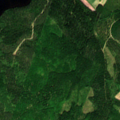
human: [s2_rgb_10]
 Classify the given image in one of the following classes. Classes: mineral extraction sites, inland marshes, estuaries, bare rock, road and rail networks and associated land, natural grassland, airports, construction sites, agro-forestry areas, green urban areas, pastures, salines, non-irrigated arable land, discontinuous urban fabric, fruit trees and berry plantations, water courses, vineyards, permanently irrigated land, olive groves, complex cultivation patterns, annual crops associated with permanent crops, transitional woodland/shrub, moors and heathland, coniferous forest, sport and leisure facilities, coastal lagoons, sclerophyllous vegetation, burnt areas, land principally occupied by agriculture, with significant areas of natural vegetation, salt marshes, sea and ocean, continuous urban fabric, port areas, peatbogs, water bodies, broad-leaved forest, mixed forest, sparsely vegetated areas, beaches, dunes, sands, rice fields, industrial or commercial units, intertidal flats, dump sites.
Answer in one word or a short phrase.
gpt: land principally occupied by agriculture, with significant areas of natural vegetation, coniferous forest, mixed forest, water bodies